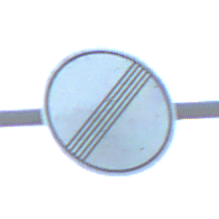
Verkehrszeichen: EndeSaemtlicherBegrenzungen
Umgebung: Outdoor, Beach
Tageszeit: SunriseSunset
Wetter: PartlyCloudy
Licht: Natural
Jahreszeit: NotSpecified
Kontrast: MediumContrast